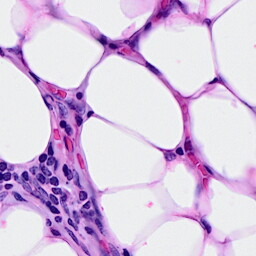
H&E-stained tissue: Breast